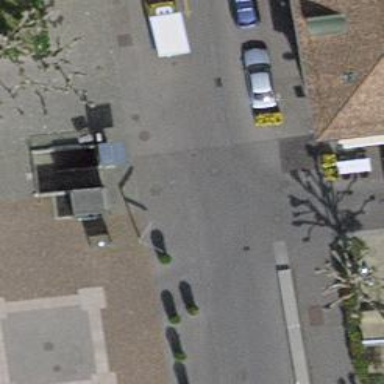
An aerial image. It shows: Pedestrian road.